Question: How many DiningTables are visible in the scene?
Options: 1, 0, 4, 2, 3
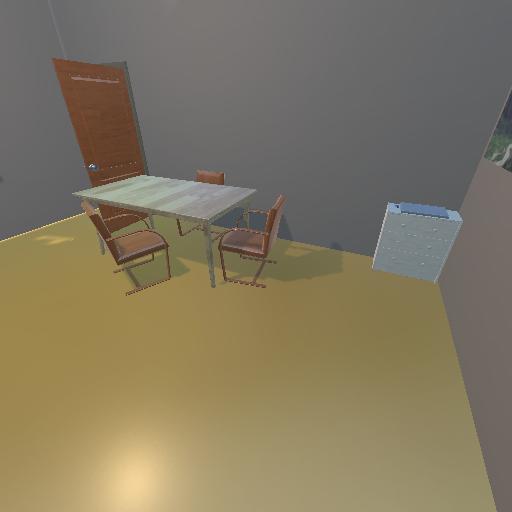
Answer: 1